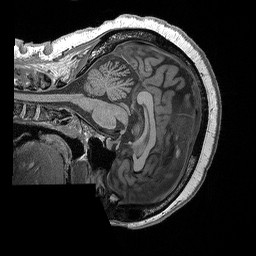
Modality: T1w
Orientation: sagittal
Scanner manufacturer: siemens
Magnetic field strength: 3 T
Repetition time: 2.3 s
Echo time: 0.00298 s